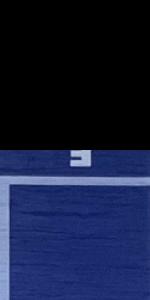
Label: Empty